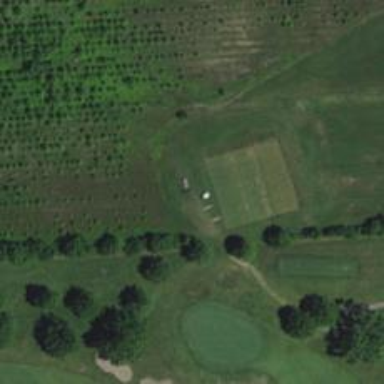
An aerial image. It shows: Path for golf carts.